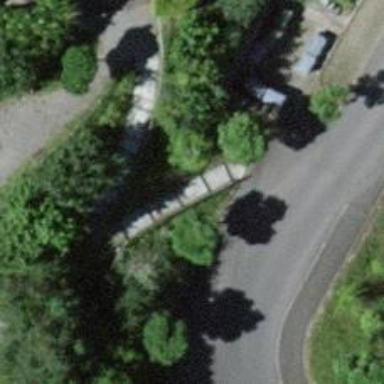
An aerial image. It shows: Road with steps.